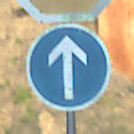
Verkehrszeichen: VorgeschriebeneFahrtrichtungGeradeaus
Zusatzzeichen oben: Stop
Umgebung: Outdoor, Suburban
Tageszeit: MorningAfternoon
Wetter: Clear
Licht: Natural
Jahreszeit: NotSpecified
Kontrast: HighContrast